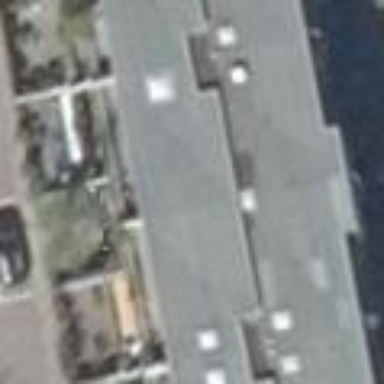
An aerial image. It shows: Apartment building with flat roof.